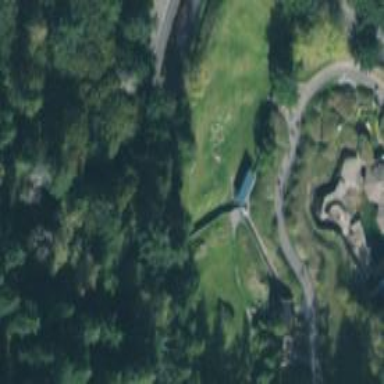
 which is popular attraction for tourists."